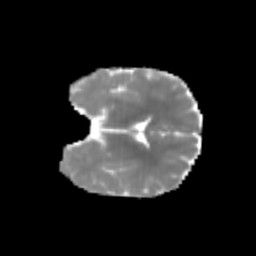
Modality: MD
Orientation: coronal
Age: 6
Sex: male
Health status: healthy